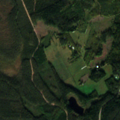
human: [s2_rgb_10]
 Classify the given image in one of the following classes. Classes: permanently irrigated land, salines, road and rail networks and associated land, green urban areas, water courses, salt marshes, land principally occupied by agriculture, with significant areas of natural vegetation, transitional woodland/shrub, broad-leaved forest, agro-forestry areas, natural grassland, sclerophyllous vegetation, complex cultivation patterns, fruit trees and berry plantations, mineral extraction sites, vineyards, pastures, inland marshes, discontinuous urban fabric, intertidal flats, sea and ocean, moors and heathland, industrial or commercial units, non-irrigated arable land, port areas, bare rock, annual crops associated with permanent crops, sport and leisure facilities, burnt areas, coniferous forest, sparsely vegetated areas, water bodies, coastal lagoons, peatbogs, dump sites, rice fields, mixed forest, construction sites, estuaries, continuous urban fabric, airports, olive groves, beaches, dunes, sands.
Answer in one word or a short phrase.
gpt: non-irrigated arable land, coniferous forest, transitional woodland/shrub